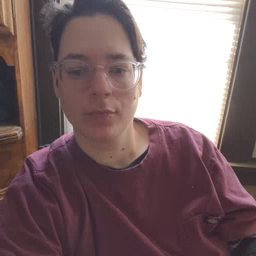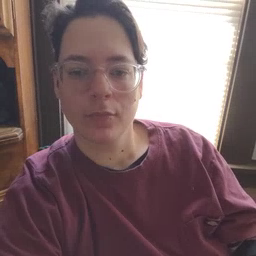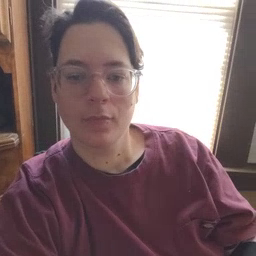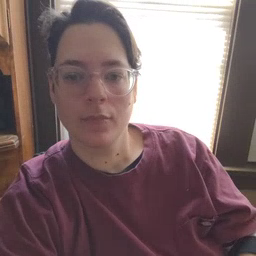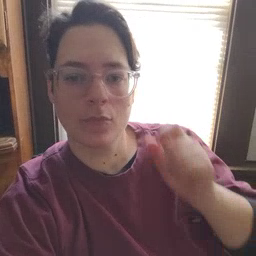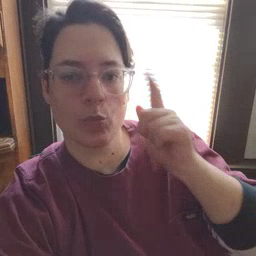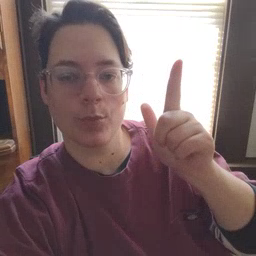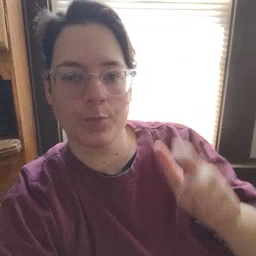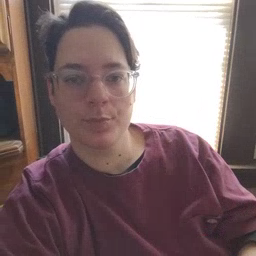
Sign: wake